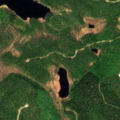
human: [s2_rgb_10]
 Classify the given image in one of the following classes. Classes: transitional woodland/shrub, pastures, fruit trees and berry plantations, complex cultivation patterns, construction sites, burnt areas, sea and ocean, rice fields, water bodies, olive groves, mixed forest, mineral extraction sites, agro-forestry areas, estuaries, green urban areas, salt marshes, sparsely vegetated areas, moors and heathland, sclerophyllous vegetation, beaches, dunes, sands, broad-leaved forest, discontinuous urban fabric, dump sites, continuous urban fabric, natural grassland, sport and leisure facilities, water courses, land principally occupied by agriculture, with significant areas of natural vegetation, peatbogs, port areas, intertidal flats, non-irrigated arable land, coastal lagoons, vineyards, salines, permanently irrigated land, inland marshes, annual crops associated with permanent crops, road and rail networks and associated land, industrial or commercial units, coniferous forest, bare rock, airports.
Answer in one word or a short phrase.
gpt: coniferous forest, mixed forest